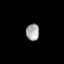
Tissue: lung
Cell type: Endothelial cells
Senescence score: 0.2382
Nuclear area (px): 216
Mean DAPI intensity: 166.713